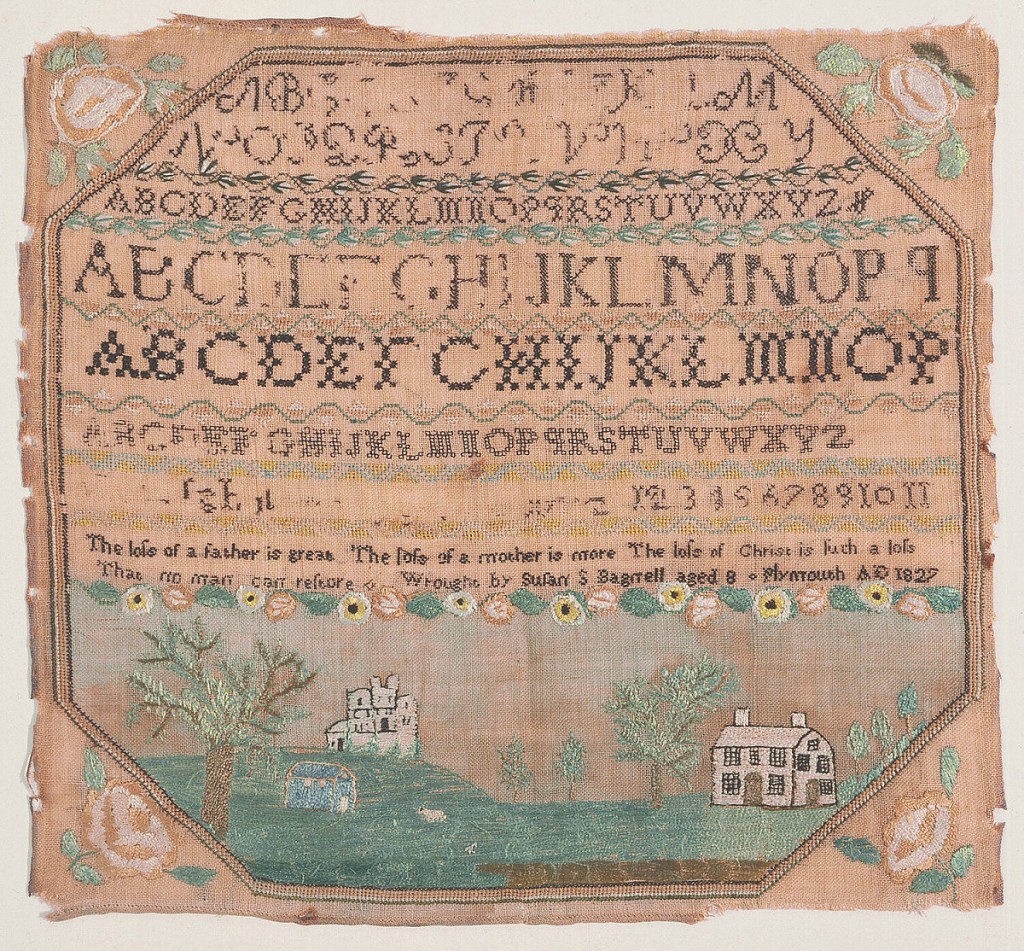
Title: Sampler
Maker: Susan S. Bagnell, American, 1819–1888
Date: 1827
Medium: silk embroidery on linen foundation Technique: embroidered in cross, stem and couching stitches on plain weave foundation
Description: Within an octagonal framework are bands of alphabets and numerals, a verse and inscription, floral cross borders and a landscape showing three buildings with trees and sheep. With roses in the spandrels.
The verse reads:
The loss of a father is great. The loss of a mother is more. The loss of Christ is such a loss that no man can restore.
Inscribed: Wrought by Susan S Bagnell aged 8 Plymouth AD 1827